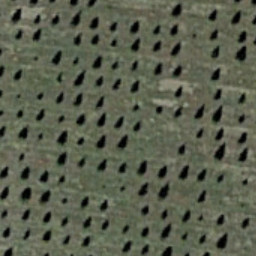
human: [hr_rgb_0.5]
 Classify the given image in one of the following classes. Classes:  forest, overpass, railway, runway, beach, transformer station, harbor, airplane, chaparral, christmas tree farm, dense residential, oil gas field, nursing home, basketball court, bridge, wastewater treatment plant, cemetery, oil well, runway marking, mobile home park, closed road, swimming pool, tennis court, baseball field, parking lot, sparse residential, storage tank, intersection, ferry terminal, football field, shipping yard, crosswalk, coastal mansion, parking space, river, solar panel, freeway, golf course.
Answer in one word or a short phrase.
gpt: christmas tree farm